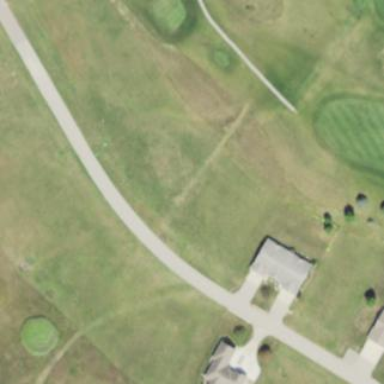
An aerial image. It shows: Rough area on grassy golf course.